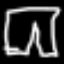
Label: pants